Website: crate-barrel
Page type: cross-sells
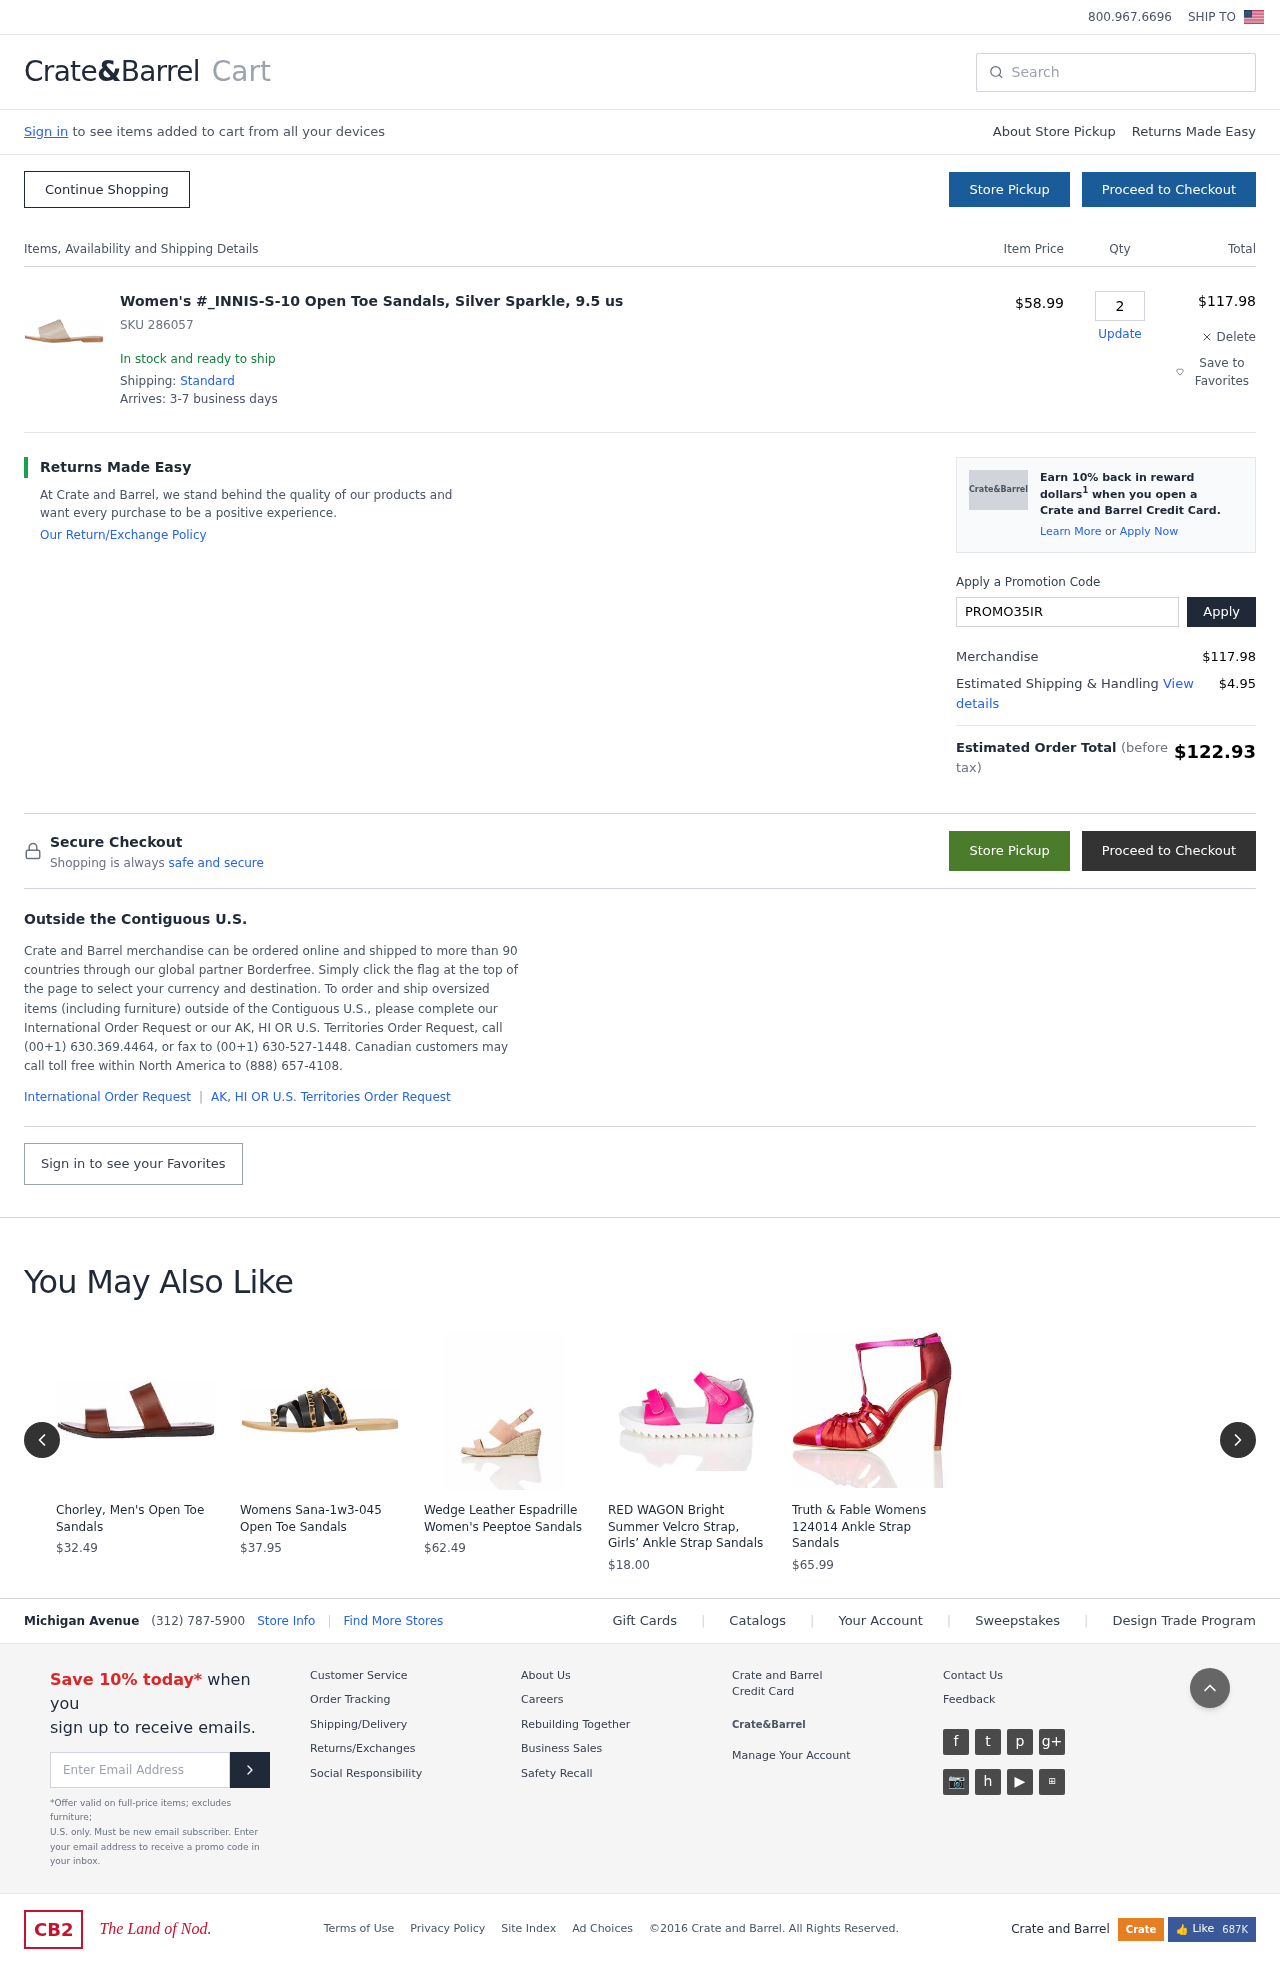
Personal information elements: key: PII_PROMO_CODE
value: PROMO35IR
Product elements: key: PRODUCT1_NAME
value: Women's #_INNIS-S-10 Open Toe Sandals, Silver Sparkle, 9.5 us
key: PRODUCT1_PRICE
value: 58.99
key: PRODUCT1_QUANTITY
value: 2
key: PRODUCT2_NAME
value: Chorley, Men's Open Toe Sandals
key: PRODUCT2_PRICE
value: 32.49
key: PRODUCT3_NAME
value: Womens Sana-1w3-045 Open Toe Sandals
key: PRODUCT3_PRICE
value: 37.95
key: PRODUCT4_NAME
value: Wedge Leather Espadrille Women's Peeptoe Sandals
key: PRODUCT4_PRICE
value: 62.49
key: PRODUCT5_NAME
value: RED WAGON Bright Summer Velcro Strap, Girls’ Ankle Strap Sandals
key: PRODUCT5_PRICE
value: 18
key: PRODUCT6_NAME
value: Truth & Fable Womens 124014 Ankle Strap Sandals
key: PRODUCT6_PRICE
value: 65.99
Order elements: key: ORDER_SKU
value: SKU 286057
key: ORDER_ITEM_TOTAL
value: $117.98
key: ORDER_SUBTOTAL
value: $117.98
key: ORDER_SHIPPING_COST
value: $4.95
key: ORDER_TOTAL
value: $122.93
Search elements: key: HEADER_SEARCH
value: Search